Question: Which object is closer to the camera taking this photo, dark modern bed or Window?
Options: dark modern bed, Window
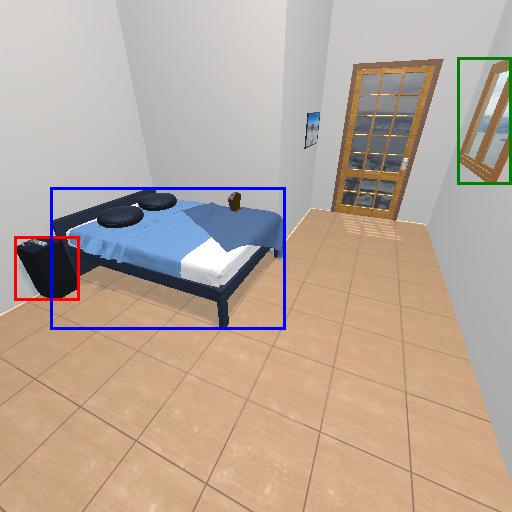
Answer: dark modern bed